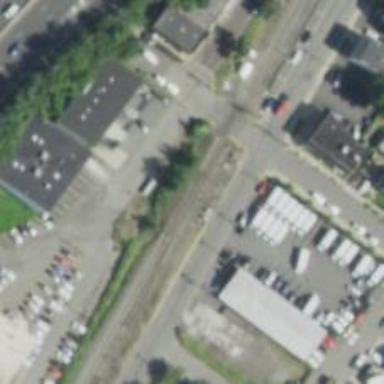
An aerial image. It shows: Junction on the railway.